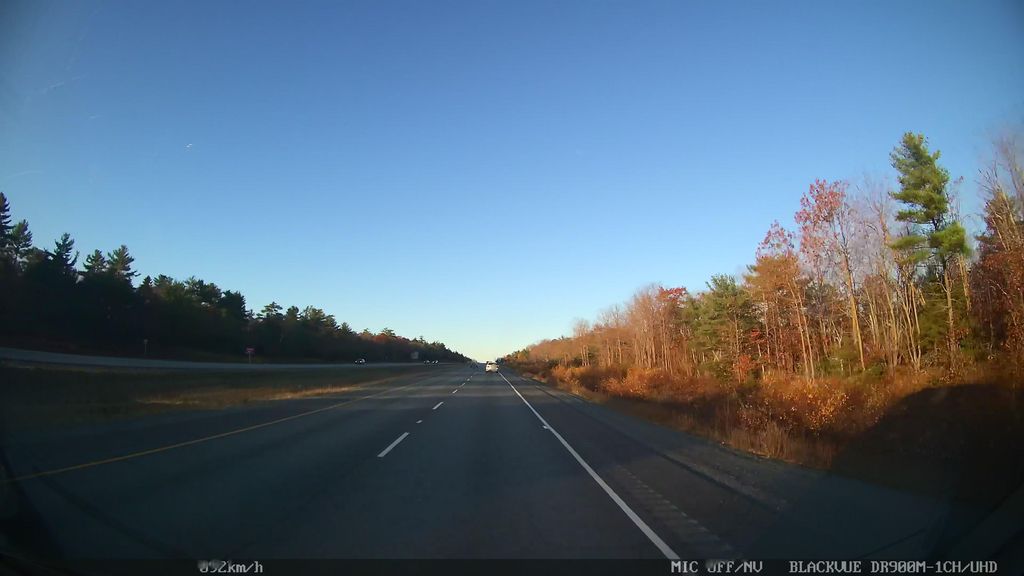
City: halifax